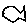
Label: fish